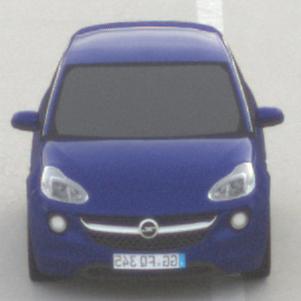
Make: Opel
Model: ADAM 1.2
Detailed model: ADAM
Model produced from: 2013/01
Model produced until: 2014/11
Doors: 3
Color: blue
Road condition: dry road
Daytime: sunrise or sunset
Contrast: low contrast